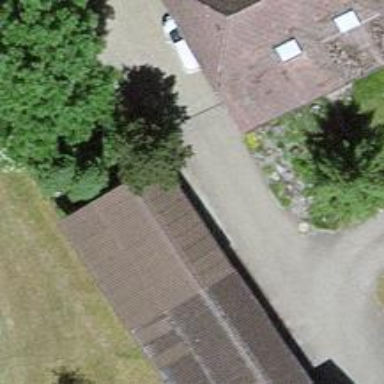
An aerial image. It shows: Garage.